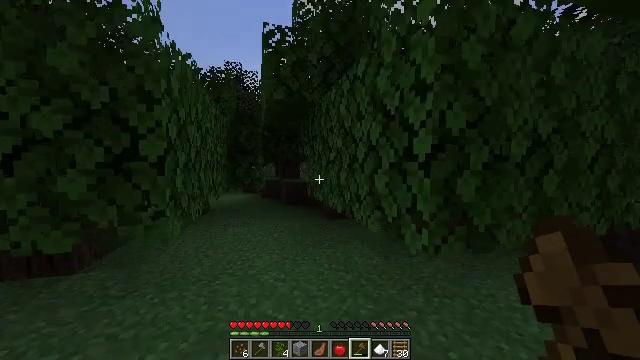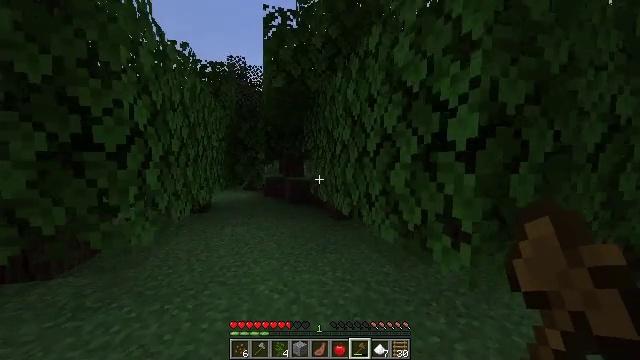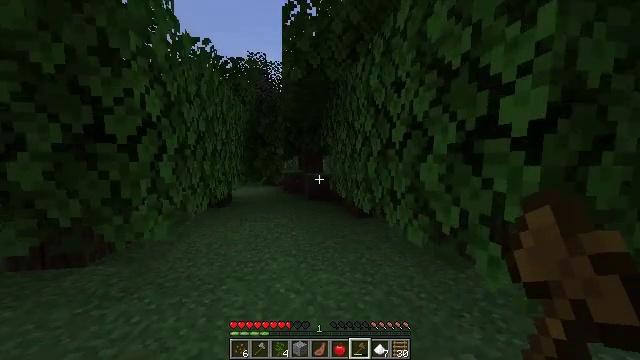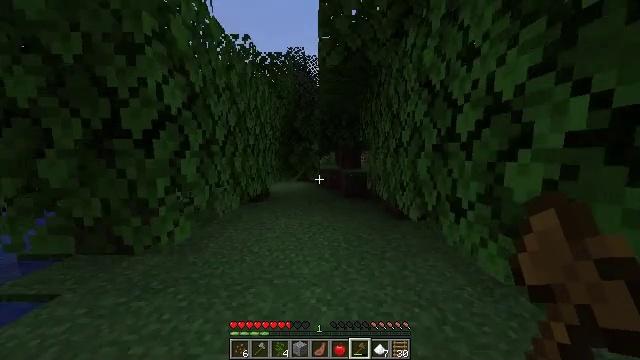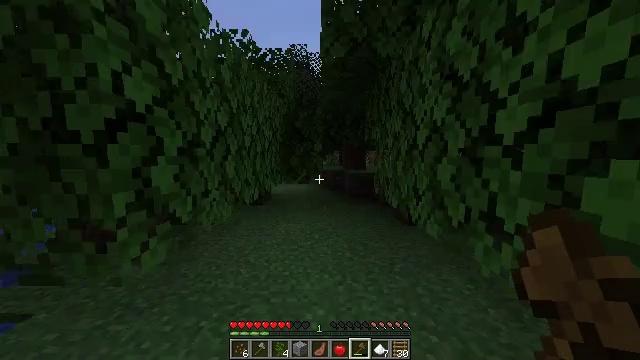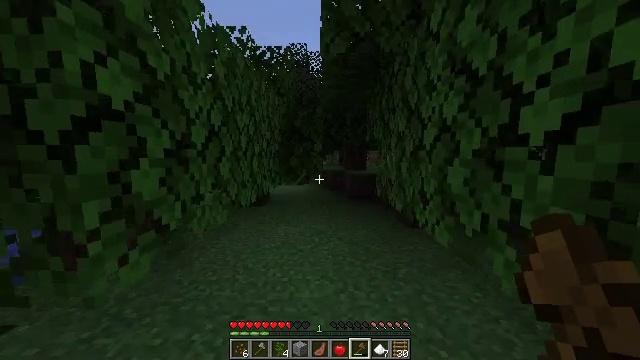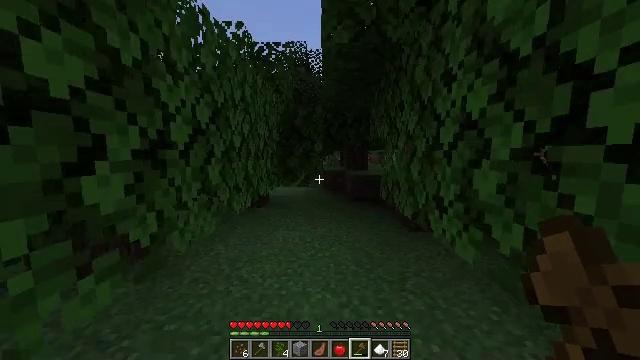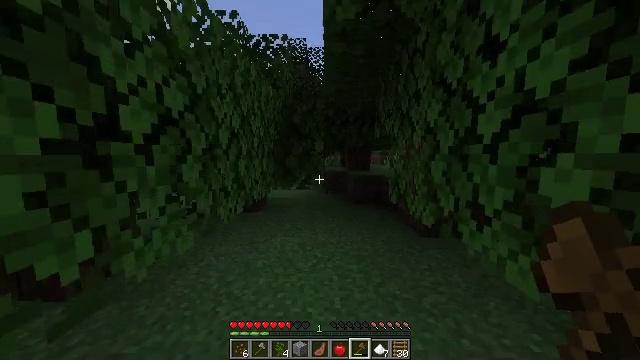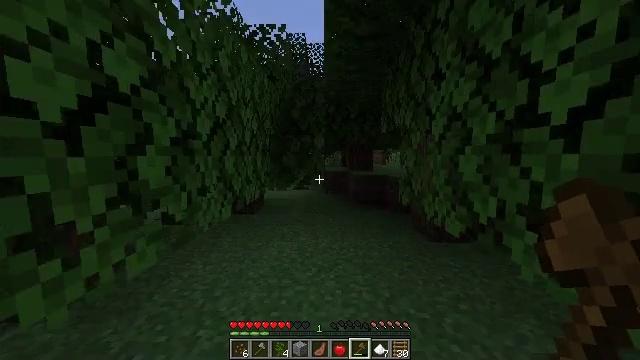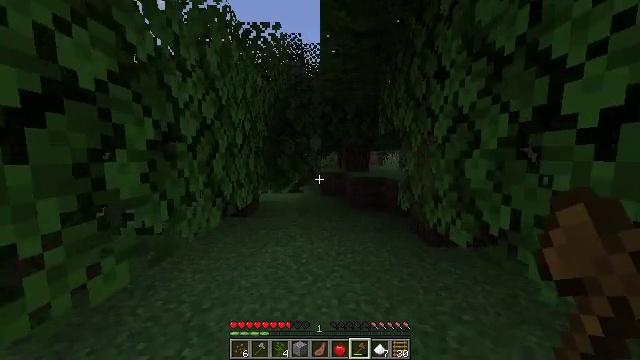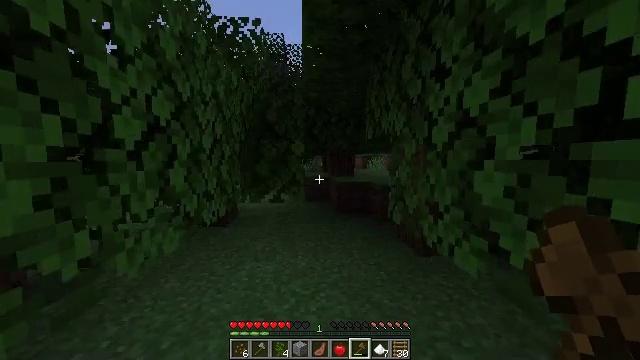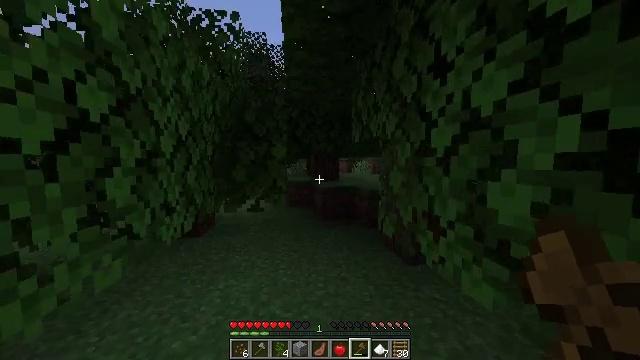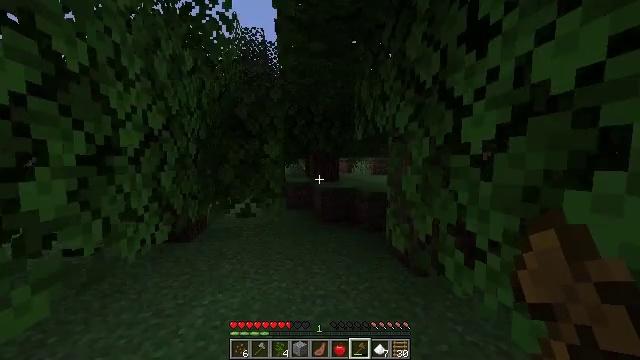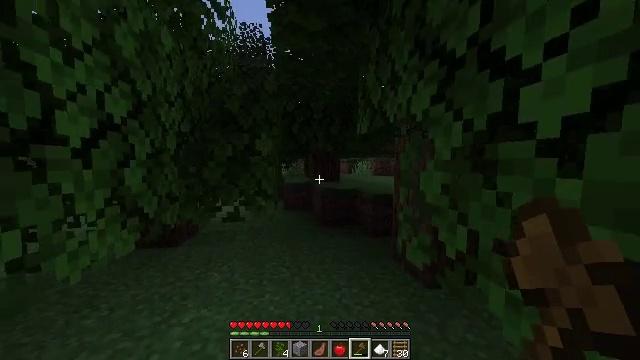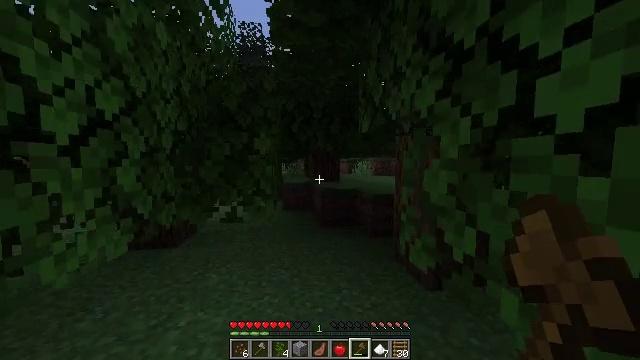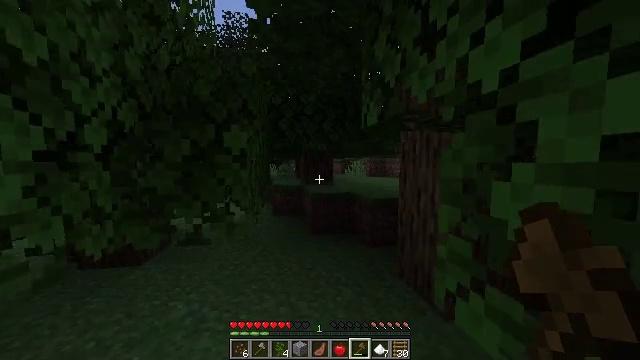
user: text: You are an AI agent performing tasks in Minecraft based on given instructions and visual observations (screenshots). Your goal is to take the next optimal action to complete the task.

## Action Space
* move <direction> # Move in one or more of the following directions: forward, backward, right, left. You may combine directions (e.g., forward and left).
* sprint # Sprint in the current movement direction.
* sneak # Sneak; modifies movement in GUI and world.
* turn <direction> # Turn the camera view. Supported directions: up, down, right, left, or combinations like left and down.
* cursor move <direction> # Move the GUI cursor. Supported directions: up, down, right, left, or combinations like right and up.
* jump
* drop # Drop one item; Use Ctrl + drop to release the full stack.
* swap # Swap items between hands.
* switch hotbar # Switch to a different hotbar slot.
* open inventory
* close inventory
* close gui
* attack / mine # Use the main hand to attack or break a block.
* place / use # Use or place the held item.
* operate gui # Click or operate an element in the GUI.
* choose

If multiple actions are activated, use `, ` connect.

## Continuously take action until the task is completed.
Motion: motion action
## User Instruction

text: Collect some bamboo.
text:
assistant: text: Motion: move forward, turn left
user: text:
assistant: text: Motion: move forward, turn left and down
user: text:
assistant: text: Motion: move forward, sprint, turn left and down
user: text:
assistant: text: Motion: move forward, sprint
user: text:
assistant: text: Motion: move forward, sprint
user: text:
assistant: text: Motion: move forward, sprint
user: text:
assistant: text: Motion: move forward
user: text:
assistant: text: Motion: move forward
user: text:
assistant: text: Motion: move forward, turn right
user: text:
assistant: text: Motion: move forward, turn right
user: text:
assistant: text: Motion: move forward, turn right
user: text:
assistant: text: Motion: move forward, sprint
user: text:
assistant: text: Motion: move forward, sprint
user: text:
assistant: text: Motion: move forward, sprint
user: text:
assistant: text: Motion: move forward, sprint, turn right
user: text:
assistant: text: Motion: move forward, turn right and up
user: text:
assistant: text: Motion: move forward
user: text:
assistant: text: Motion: move forward
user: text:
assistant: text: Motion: move forward
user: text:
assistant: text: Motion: move forward, sprint
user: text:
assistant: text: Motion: move forward, sprint
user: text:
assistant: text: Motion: move forward, sprint
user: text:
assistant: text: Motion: move forward
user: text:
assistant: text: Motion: move forward
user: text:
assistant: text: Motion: move forward
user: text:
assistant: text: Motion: move forward
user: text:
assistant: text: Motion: move forward, turn right
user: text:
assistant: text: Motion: move forward, turn right and down
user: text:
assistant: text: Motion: move forward, turn right and down, jump
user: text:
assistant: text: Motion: move forward, turn right and down, jump